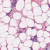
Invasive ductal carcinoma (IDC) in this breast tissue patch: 1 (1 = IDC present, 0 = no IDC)